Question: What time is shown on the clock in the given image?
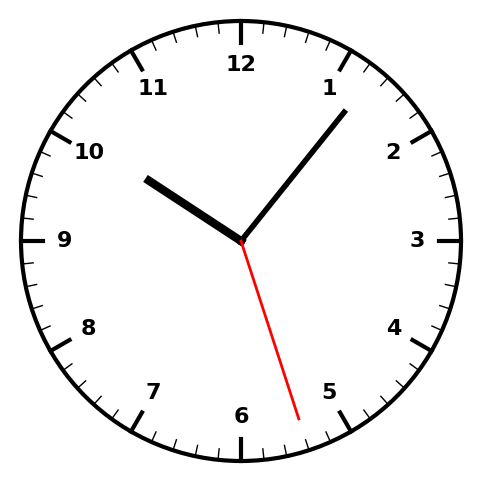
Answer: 10:06:27